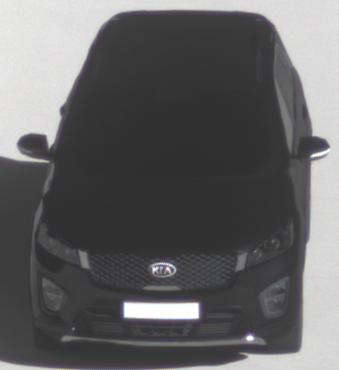
Make: KIA
Model: Sorento 2.2 CRDi
Detailed model: Sorento (UM)
Model produced from: 2015/03
Model produced until: 2017/10
Doors: 5
Color: black
Road condition: dry road
Daytime: morning or afternoon
Contrast: high contrast